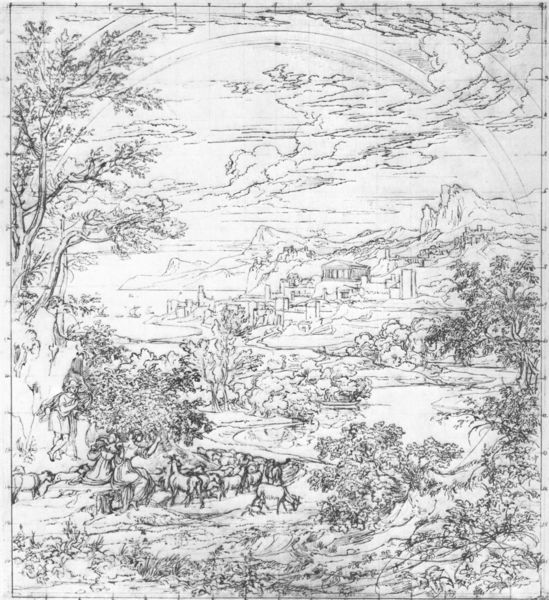
Titel: Heroische Landschaft mit Regenbogen
Künstler: Joseph Anton Koch
Institution: Karlsruhe, Staatliche Kunsthalle
Schlagwörter: baum, berg, blätter, meer, wasser, weiß, wolken, bäume, landschaft, menschen, see, stadt, äste, schwarz, skizze, zeichnung, tiere, weg, wolke, hochformat, architektur, rahmen, kühe, vieh, schiff, segel, bogen, berge, gebirge, grafik, graphik, herde, kuh, rind, rast, rundbogen, fluß, wild, rinder, druck, druckgraphik, druckgrafik, schraffur, radierung, stich, entwurf, griechenland, tempel, arkadien, vorlage, hirte, schäferin, ziege, raster, tempelanlage, ziegen, architekturdetail, regenbogen, übertragung, arbeitsablauf